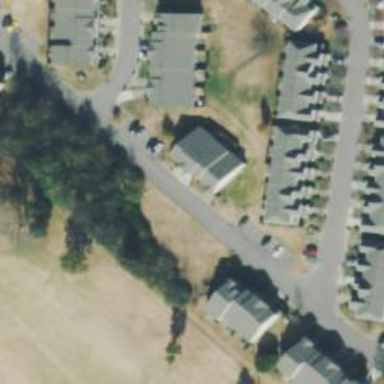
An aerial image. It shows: Smooth asphalt road in residential area.